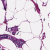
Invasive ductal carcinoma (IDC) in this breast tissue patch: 0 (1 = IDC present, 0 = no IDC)